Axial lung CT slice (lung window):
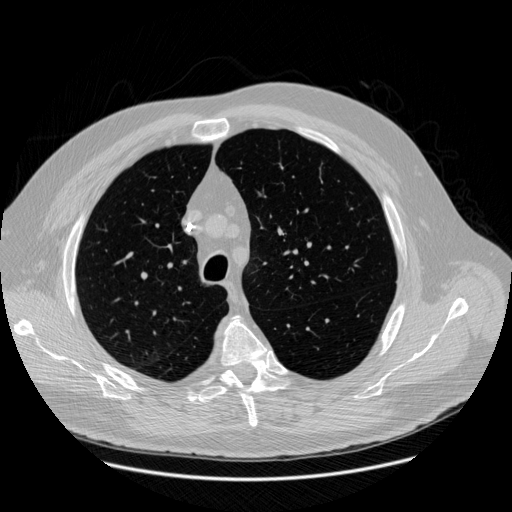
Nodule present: no